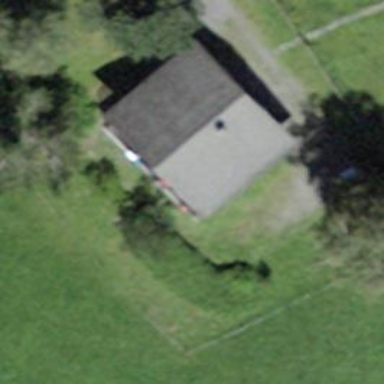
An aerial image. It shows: Simple and straightforward house.